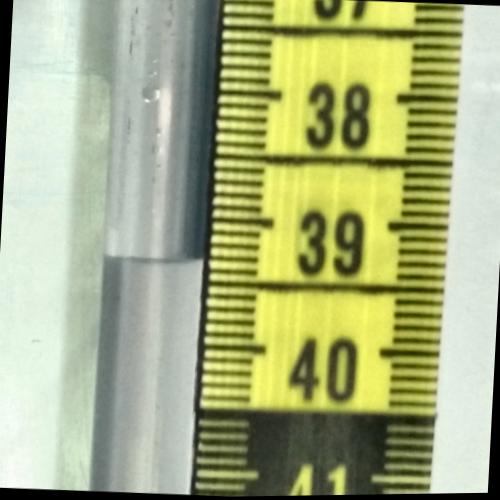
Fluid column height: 39.3 cm